Aerial crown-view tile of a tropical tree (Barro Colorado Island, Panama), acquired 20240611:
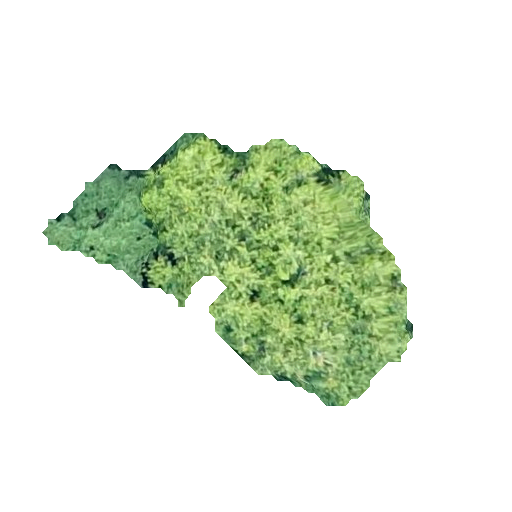
Species: Guarea guidonia
GBIF accepted scientific name: Guarea guidonia
Crown area: 87.061 m²